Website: macys
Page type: customer-info-address
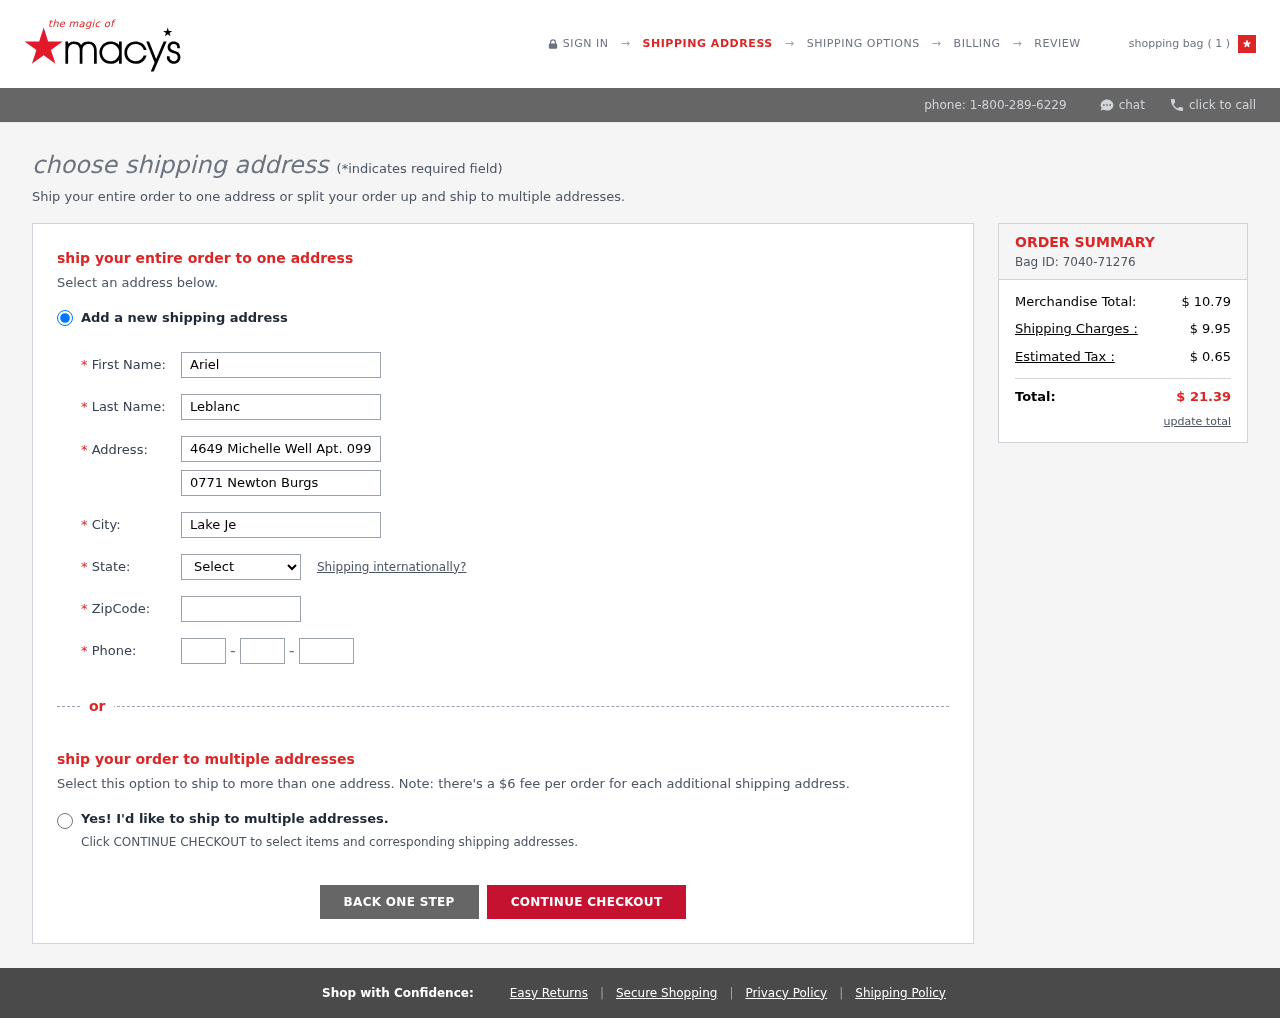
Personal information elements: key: PII_CITY
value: Lake Jennifer
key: PII_FIRSTNAME
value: Ariel
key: PII_LASTNAME
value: Leblanc
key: PII_PHONE_AREA
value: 648
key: PII_PHONE_PREFIX
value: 968
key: PII_PHONE_SUFFIX
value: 7932
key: PII_POSTCODE
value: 13182
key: PII_STATE_ABBR
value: IN
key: PII_STREET
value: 4649 Michelle Well Apt. 099
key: PII_STREET2
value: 0771 Newton Burgs
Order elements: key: ORDER_NUM_ITEMS
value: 1
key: ORDER_ID
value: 7040-71276
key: ORDER_SUBTOTAL
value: $ 10.79
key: ORDER_SHIPPING_COST
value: $ 9.95
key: ORDER_TAX
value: $ 0.65
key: ORDER_TOTAL
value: $ 21.39